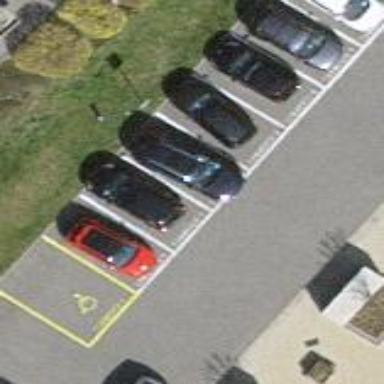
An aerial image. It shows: Parking area.